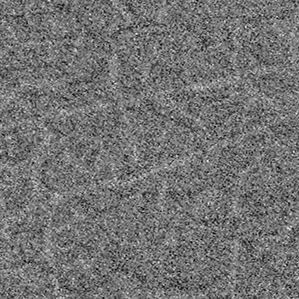
Label: frost